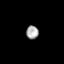
Tissue: prostate
Cell type: T cells
Senescence score: 0.346
Nuclear area (px): 162
Mean DAPI intensity: 167.16